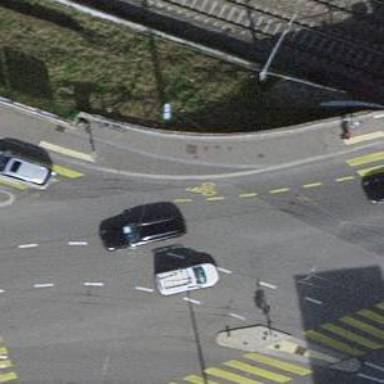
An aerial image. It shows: Road with traffic signals.